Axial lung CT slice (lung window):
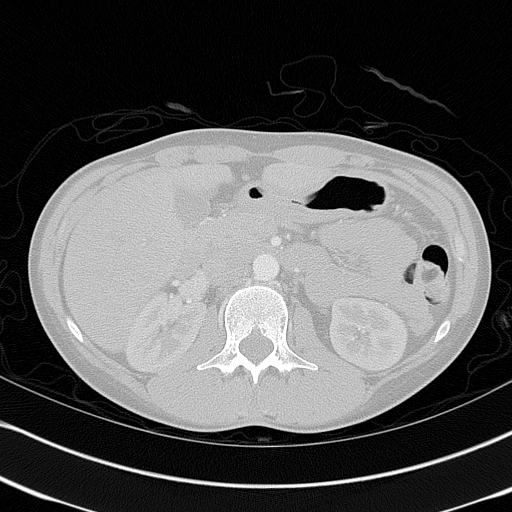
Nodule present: no